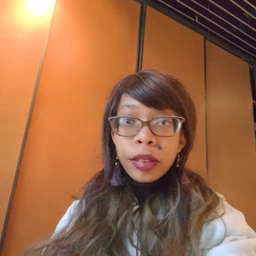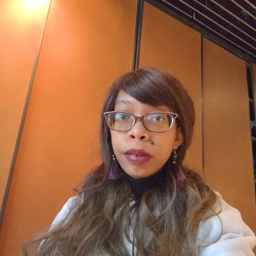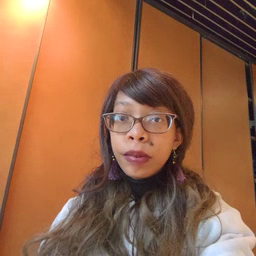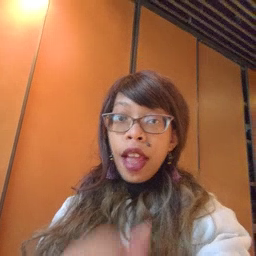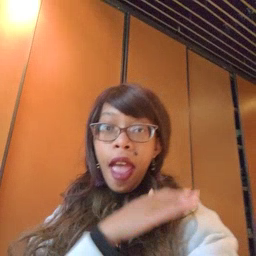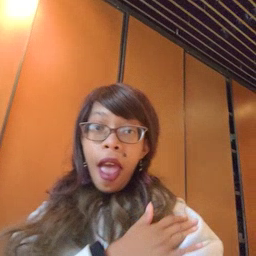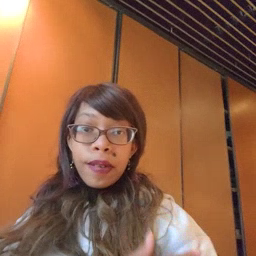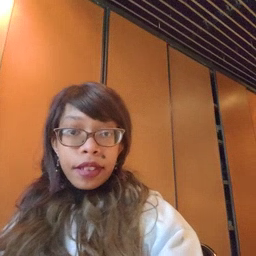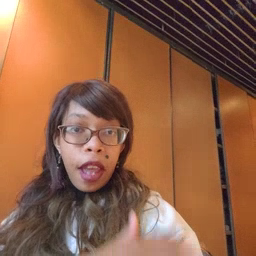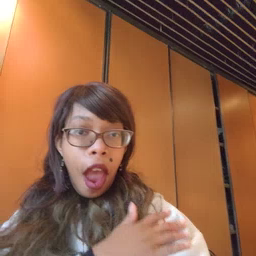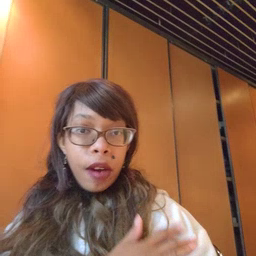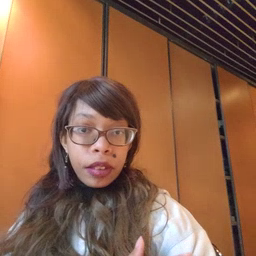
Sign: arm